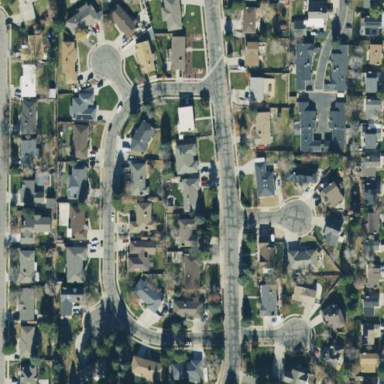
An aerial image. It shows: Neighborhood.